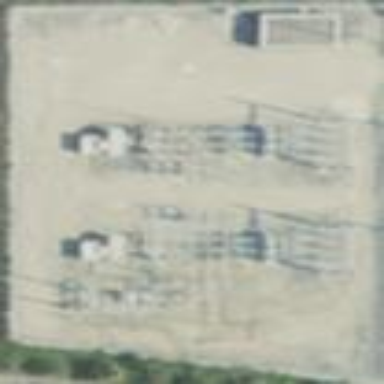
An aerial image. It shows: Distribution level substation with 3 cables.